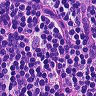
Metastatic tissue present: no